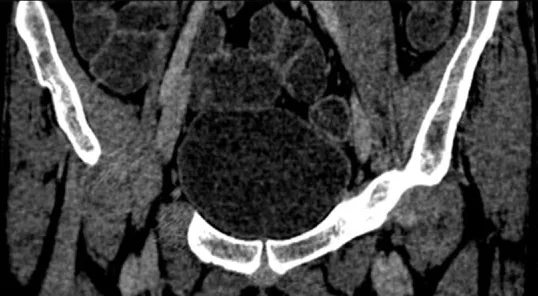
Coronal post contrast CT image showing no evidence of any enhancing focal wall thickening in the fundic region of urinary bladder.
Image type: radiology (ct)